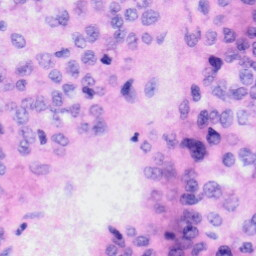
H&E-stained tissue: Liver